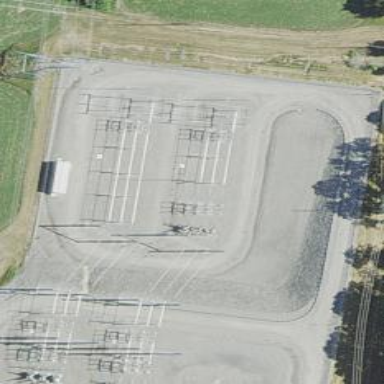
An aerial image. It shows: Switch for power supply.